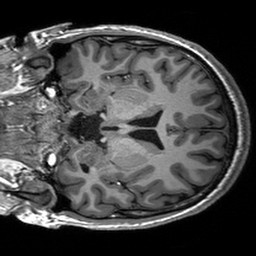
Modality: T1w
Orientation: coronal
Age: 18
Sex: male
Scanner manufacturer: siemens
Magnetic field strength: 3 T
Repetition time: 2.53 s
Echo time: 0.00227 s